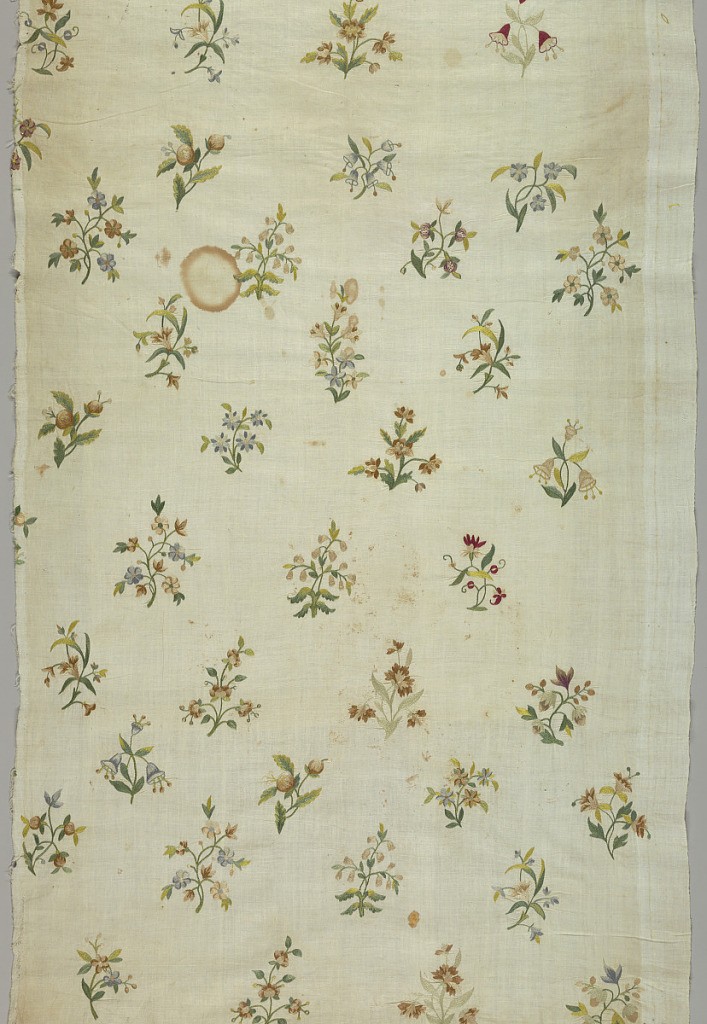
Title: Panel
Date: late 18th century
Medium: silk on cotton Technique: chain stitch embroidery
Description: Cream-colored cotton (possibly from a curtain or skirt) with detached floral motifs worked in chain stitch. Flowers small garden varieties in clusters three to four inches long; arranged in staggered rows. Shading used in some blossoms. Right selvedge present.